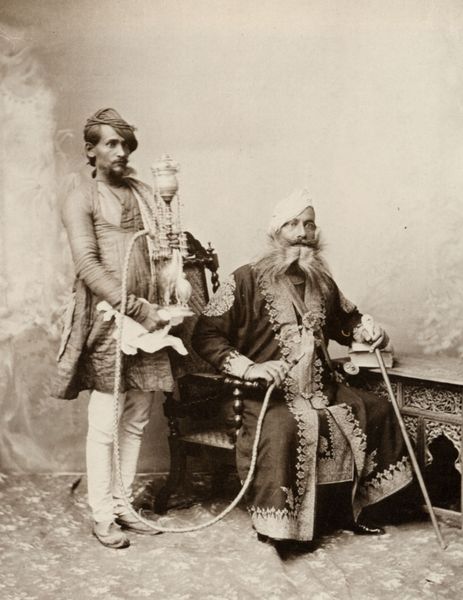
Titel: Der Maharadscha von Orcha, Sir Pratap Singh, mit Wasserpfeifenträger
Künstler: Raja Lala Deen Dayal
Schlagwörter: gruppe, mann, umhang, weiß, ocker, sitzen, braun, grau, hintergrund, männer, profil, raum, schwarz, stuhl, tisch, tuch, ornament, teppich, alt, bart, hose, jung, mütze, wand, bärtig, diener, falten, halten, stehen, vollbart, bildnis, herr, innenraum, portrait, porträt, rauch, boden, gewand, kostüm, mantel, sessel, sitzend, stehend, adel, saum, vater, stock, herrschaft, spanien, farbig, zwei, gehstock, schuhe, stab, sepia, thron, falte, pfeife, rauchen, knöpfe, foto, fotografie, photographie, alter, buch, orient, orientalisch, schwarzweiß, scheich, schnitzerei, photo, arabisch, sklave, samowar, orientalismus, indien, turban, arabien, türkei, sohn, kostbar, kolonialismus, knecht, studio, bediensteter, shisha, tabak, wasserpfeife, prächtig, schlauch, fez, morgenland, türken, indisch, inder, pakistan, ethnografie, wasserpfeiffe, gewnad, orientalen, krückstock, unterdrückung, sander, gehhilfe, bong, ethnographie, lolonialismus, maharadja, maharaja, pfeifchen, rauche, wasserfpeife, langzeitbelichtung, orientalisch#